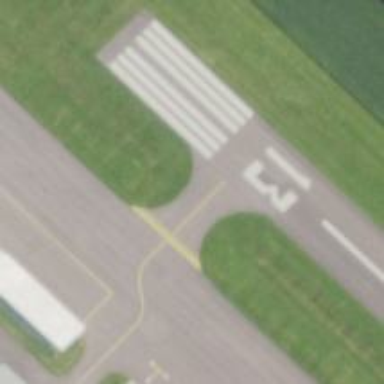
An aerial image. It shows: View of taxiway at the airport.